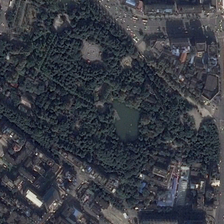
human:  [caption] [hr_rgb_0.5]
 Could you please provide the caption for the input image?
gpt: the park is very broad .

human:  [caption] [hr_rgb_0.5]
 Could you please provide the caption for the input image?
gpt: the park is very broad .

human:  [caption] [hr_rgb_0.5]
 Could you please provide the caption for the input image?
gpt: there are many dense trees planted in the park .

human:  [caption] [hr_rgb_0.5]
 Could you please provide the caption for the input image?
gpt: there are many dense trees planted in the park .

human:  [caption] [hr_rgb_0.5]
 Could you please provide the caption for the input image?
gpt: the park is very broad .